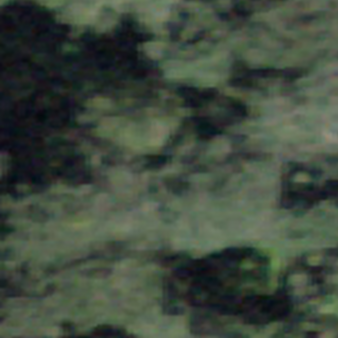
Label: other